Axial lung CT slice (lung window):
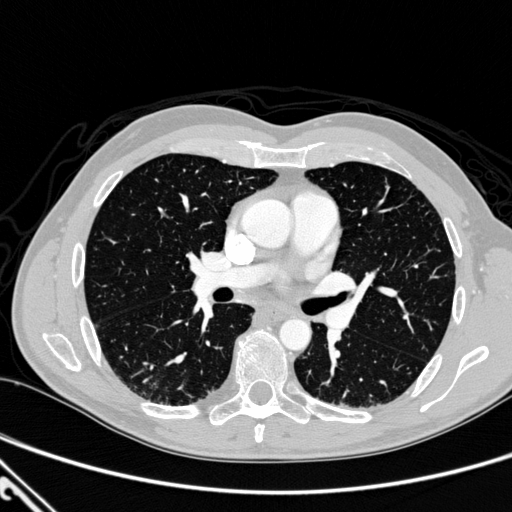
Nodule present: no